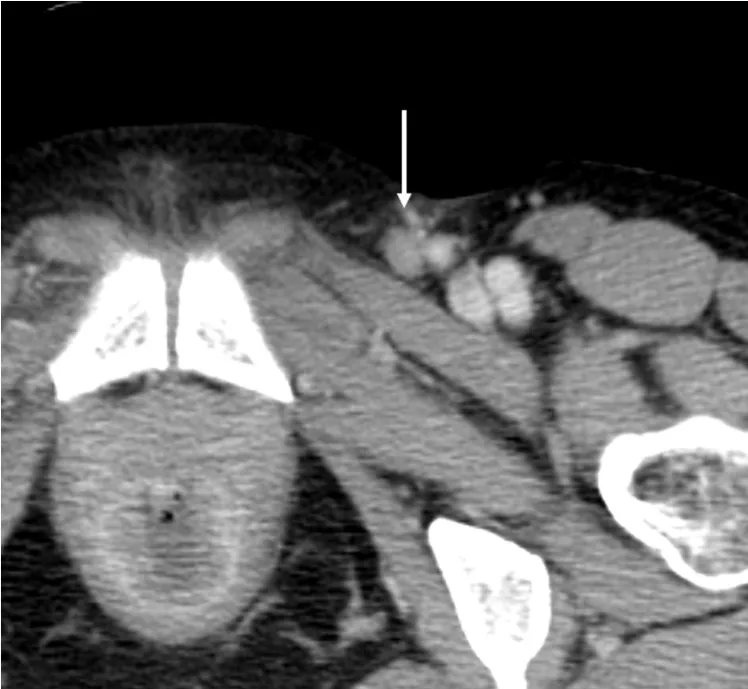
Abdominal contrast-enhanced CT findings. . B: An enlarged left inguinal lymph node (white arrow).
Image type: radiology (ct)